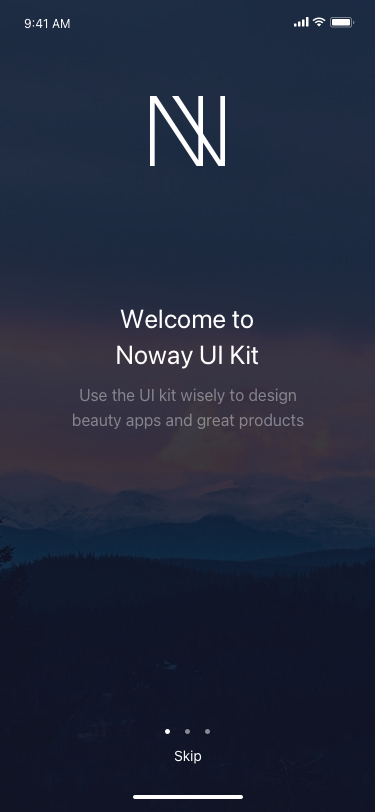
Text in this UI design:
Home Page
Portfolios
Message
9
Profile
Settings
Log Out
Mabel Thomas
Freelancer